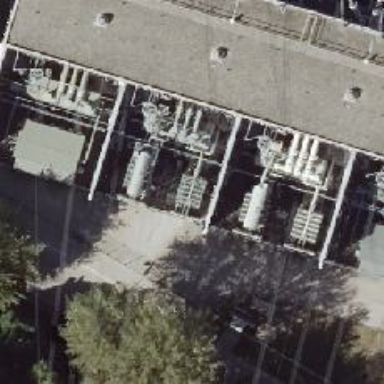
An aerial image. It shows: Three power cables at bay area.